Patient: sex F, age 75
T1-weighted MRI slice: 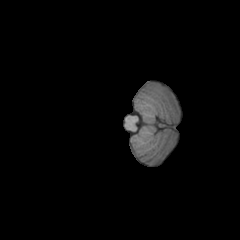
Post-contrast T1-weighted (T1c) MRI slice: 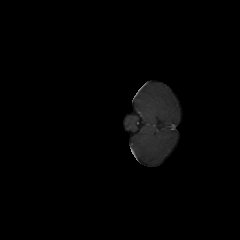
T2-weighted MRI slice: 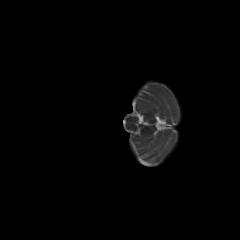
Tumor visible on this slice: no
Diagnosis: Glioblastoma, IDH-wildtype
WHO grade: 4